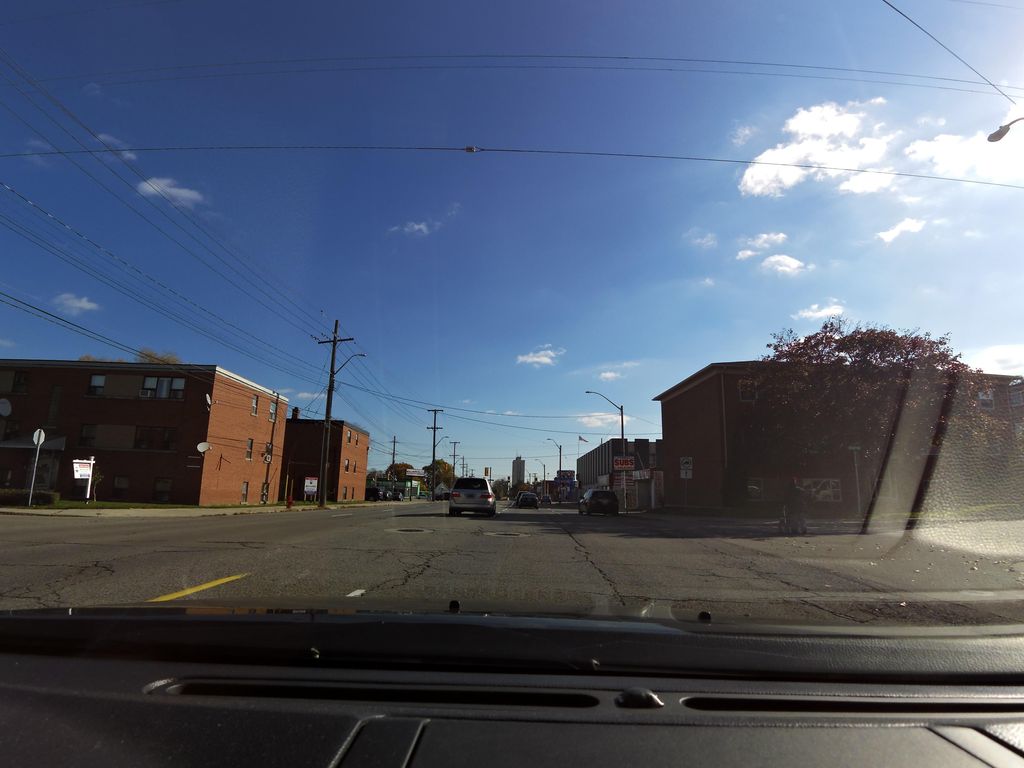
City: hamilton